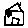
Label: house